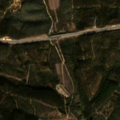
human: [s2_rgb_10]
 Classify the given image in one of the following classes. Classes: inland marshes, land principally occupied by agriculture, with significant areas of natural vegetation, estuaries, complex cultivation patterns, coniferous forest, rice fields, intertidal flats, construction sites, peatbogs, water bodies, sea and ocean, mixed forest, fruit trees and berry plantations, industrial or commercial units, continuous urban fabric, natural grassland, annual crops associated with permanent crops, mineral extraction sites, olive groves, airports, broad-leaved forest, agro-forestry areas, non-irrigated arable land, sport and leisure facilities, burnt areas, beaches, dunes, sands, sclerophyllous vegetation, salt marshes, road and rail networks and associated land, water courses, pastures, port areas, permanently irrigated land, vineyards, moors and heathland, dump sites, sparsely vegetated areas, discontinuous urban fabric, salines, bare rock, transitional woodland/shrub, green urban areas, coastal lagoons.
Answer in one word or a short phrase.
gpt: complex cultivation patterns, broad-leaved forest, mixed forest, transitional woodland/shrub